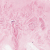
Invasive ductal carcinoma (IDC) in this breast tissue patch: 0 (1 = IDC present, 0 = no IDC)